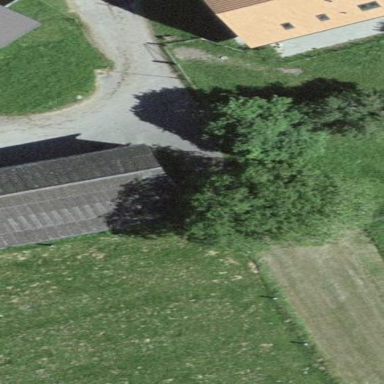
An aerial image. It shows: Shed.